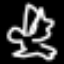
Label: angel